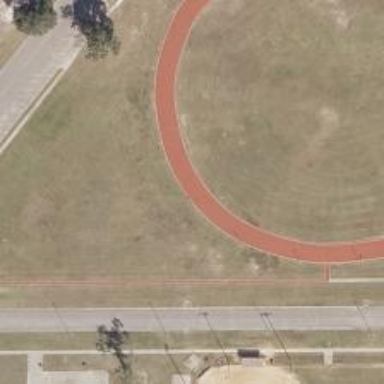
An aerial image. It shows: Track in leisure land.